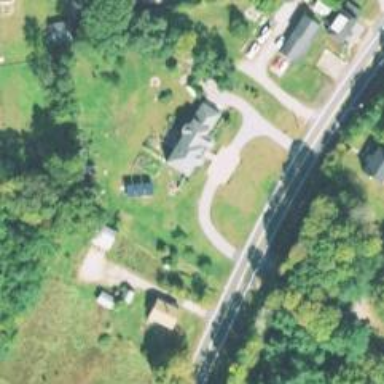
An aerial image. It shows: Residential driveway serving as service road.